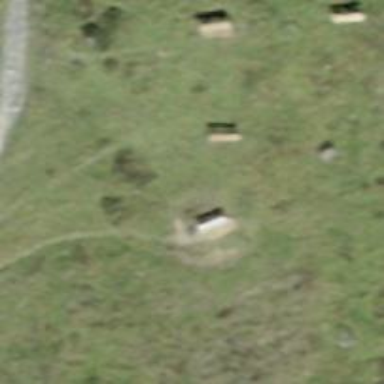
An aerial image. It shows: Bench.